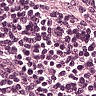
Metastatic tissue present: no